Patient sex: F
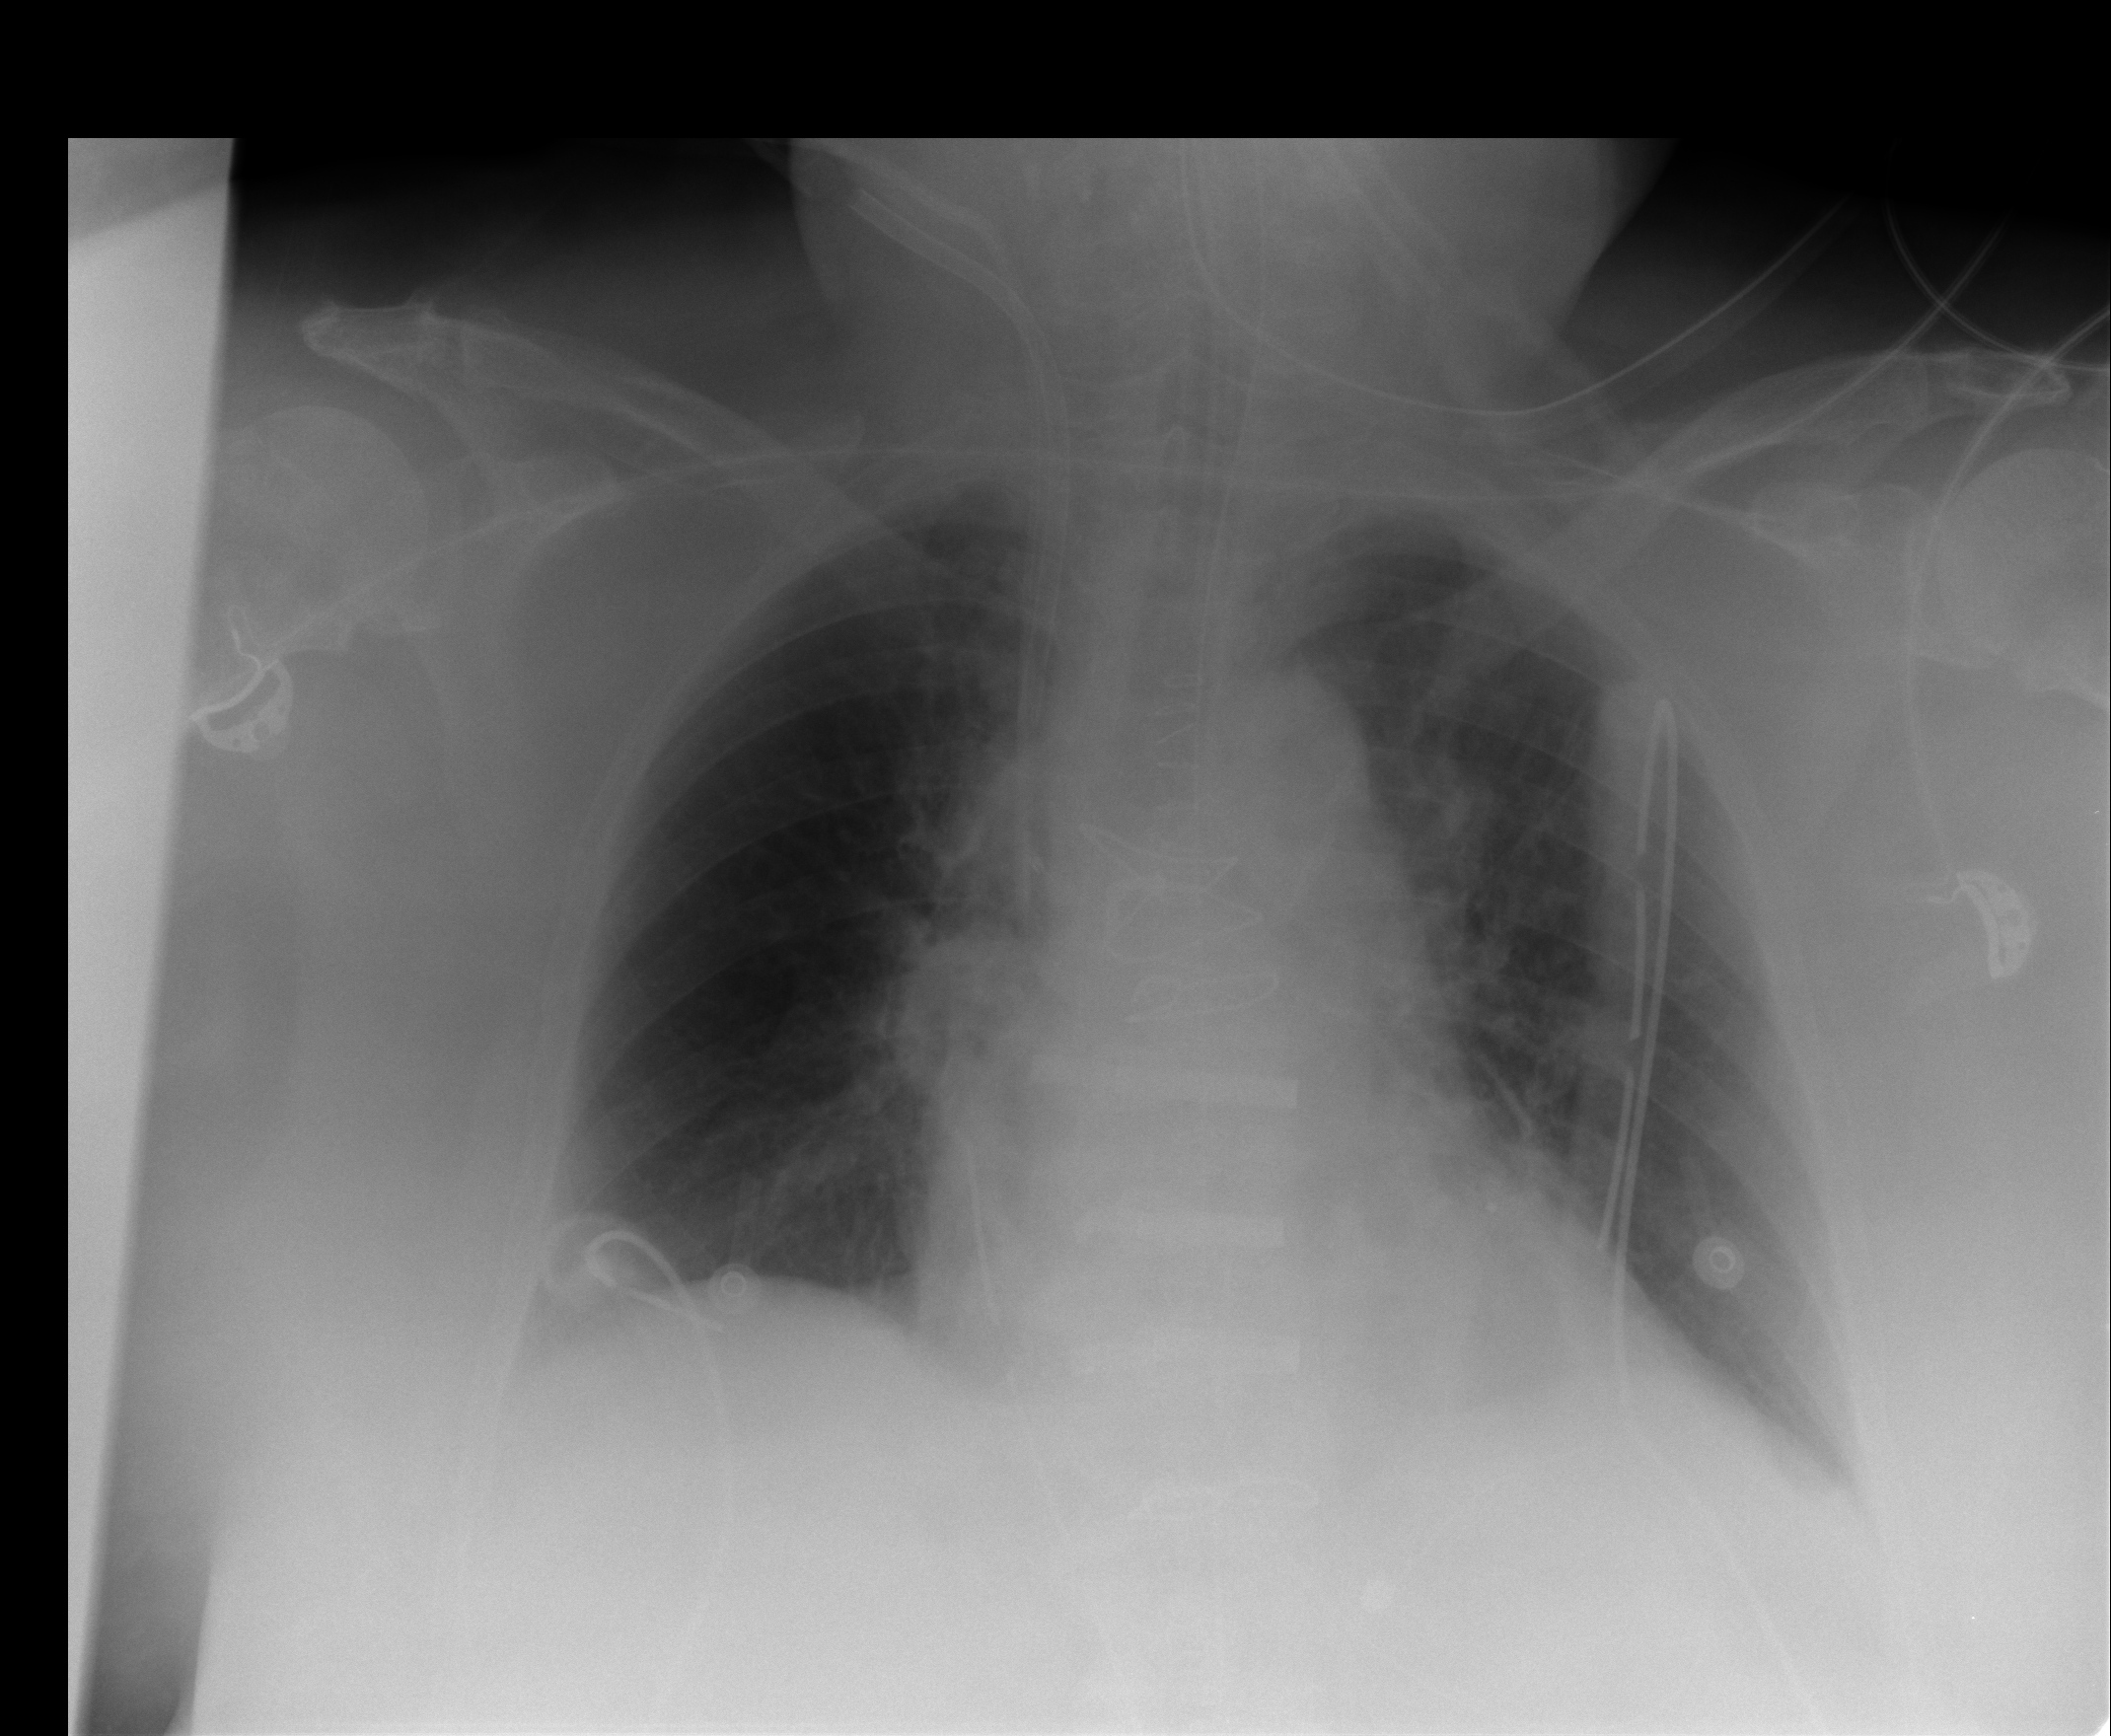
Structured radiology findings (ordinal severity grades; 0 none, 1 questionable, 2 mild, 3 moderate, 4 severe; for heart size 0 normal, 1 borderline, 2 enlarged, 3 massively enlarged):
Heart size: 0
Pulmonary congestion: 1
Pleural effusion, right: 0
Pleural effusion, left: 0
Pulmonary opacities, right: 0
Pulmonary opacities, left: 0
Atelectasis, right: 1
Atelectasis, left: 0